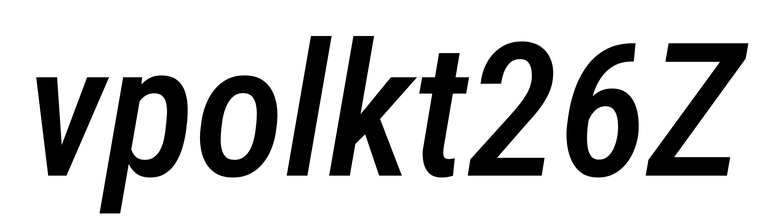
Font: Roboto-Italic_Condensed_Medium_Italic